Question: I have three different subplotts, each with their own legend. I want to combine each of these 3 legends into one common legend at the bottom of the plot. I have found many similar questions combining the legends of different sub plots into one common legend when all the subplots had the same legend. Yet, not when the legends are different. Attempts to change the code were not succesful.
'''
grid_arrange_shared_legend <- function(...) {
plots <- list(...)
g <- ggplotGrob(plots[[1]] + theme(legend.position = "bottom"))$grobs
legend <- g[[which(sapply(g, function(x) x$name) == "guide-box")]]
lheight <- sum(legend$height)
grid.arrange(
do.call(arrangeGrob, lapply(plots, function(x)
x + theme(legend.position="none"))),
legend,
ncol = 1,
heights = unit.c(unit(1, "npc") - lheight, lheight))
}
'''
'''
data = read.table("fermentation_run.csv", header=TRUE, sep=",", fileEncoding="UTF-8-BOM")
p1 <- ggplot(data, aes(x = time)) +
geom_line(aes(y = cdw*5, colour = "CDW"), size=1) +
geom_line(aes(y = glucose, colour = "glucose"), size=1) +
geom_step(aes(y = substrate, colour = "substrate"), size=1) +
theme_classic() + ylab("Concentration (g/l)") +
xlab("Time (h)") +
scale_colour_manual(values = c("grey", "red", "black"))
theme(legend.position="bottom", legend.title=element_blank())
p2 <- ggplot(data, aes(x=time)) +
geom_line(aes(y = alkyl, colour = "alkyl SS"), size=1) +
geom_line(aes(y = oleyl, colour = "oleyl alcohol"), size=1) +
theme_classic() +
xlab("Time (h)") +
ylab("Concentration (g/l)") +
scale_colour_manual(values = c("green", "blue"))
theme(legend.position="bottom", legend.title=element_blank())
p3 <- ggplot(data, aes(x=time)) +
geom_step(aes(y = aeration, colour="aeration"), size=1) +
geom_line(aes(y = do/2, colour="dissolved oxygen"), size=1) +
theme_classic() +
xlab("Time (h)") +
ylab("Aeration (lpm)") +
scale_y_continuous(sec.axis = sec_axis(~.*2, name = "Dissolved oxygen (%)")) +
theme(legend.position="bottom", legend.title=element_blank())
grid_arrange_shared_legend(p1, p2,p3)
'''
This returns only the legend of the first plot and not of the three plots combined.

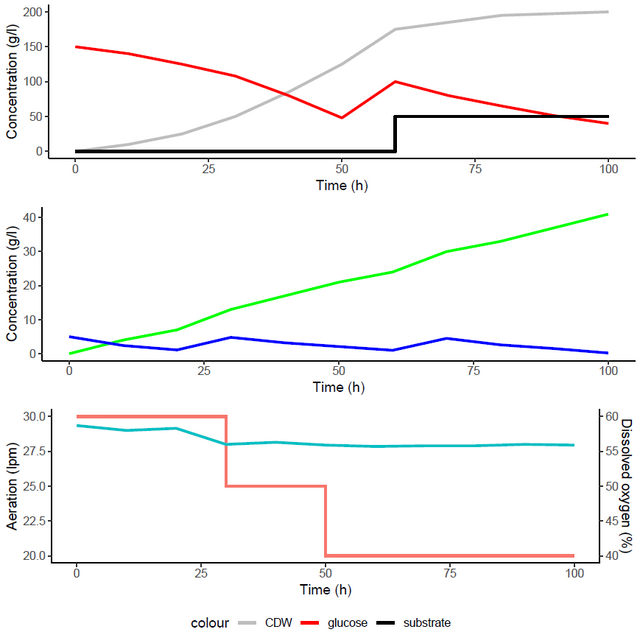
Answer: I think the key is to add all the legends in your first plot. To achieve this, you could add some fake rows in your data and label them according to your legends for all plots. Let's assume those legends are "a", "b", "c", "d", "e", and "f" in the following:
'''
library(tidyverse)
# insert several rows with values outside your plot range
data <- add_row(mtcars,am=c(2, 3, 4, 5), mpg = 35, disp = 900)
data1<-data %>%
mutate (
by1 = factor(am, levels = c(0, 1, 2, 3, 4, 5),
labels = c("a", "b","c","d", "e","f")))
p1 <- ggplot(data1, aes(x = mpg, y=disp, col=by1)) +
geom_point() +
ylim(50,500)
'''
You will get all the legends you need, and 'grid_arrange_shared_legend(p1, p2,p3)' will pick up this. As you can see only "a" and "b" are for the first plot, and the rest are for other plots.
<URL>